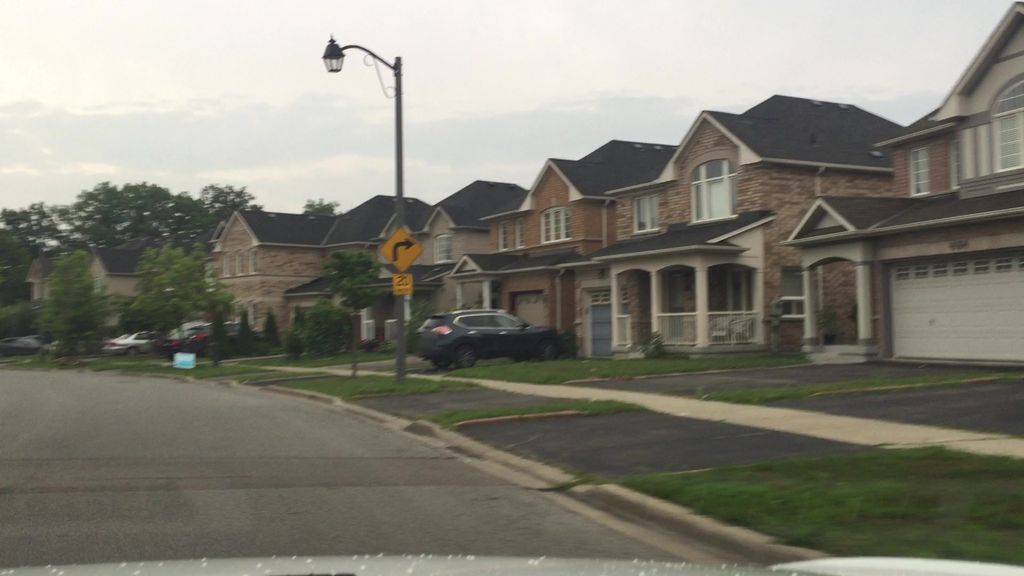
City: toronto